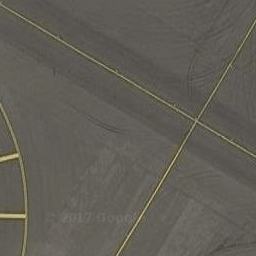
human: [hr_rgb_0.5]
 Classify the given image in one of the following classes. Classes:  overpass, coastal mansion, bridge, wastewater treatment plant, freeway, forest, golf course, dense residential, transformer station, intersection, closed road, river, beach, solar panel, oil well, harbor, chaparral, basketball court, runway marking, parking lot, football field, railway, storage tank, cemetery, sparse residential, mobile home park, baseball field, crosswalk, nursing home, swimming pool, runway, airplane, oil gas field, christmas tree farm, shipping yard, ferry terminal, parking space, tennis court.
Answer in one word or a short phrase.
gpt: runway marking